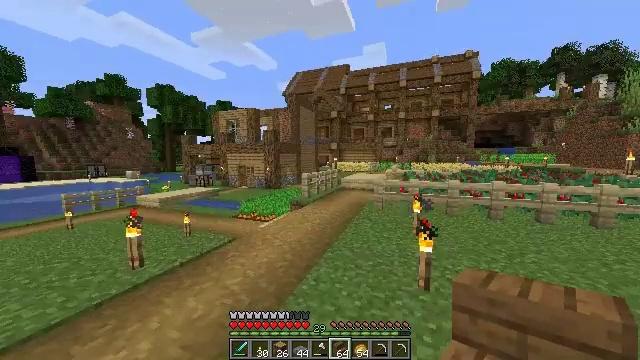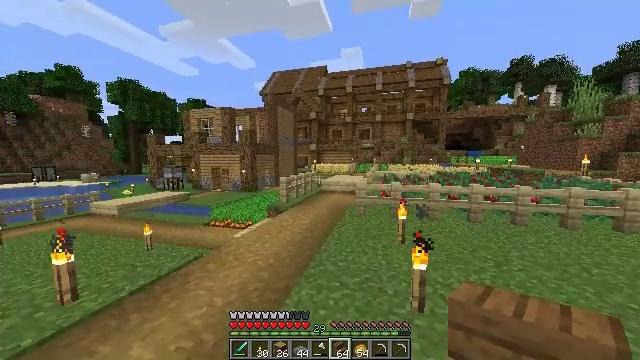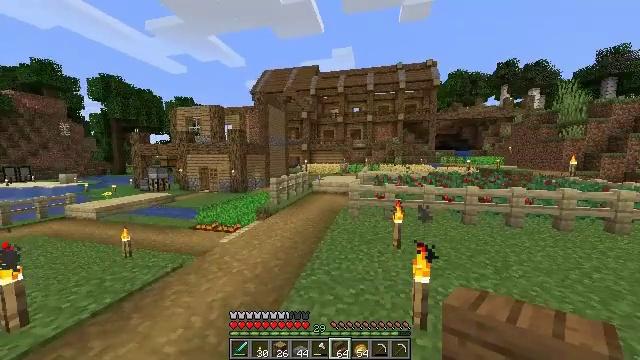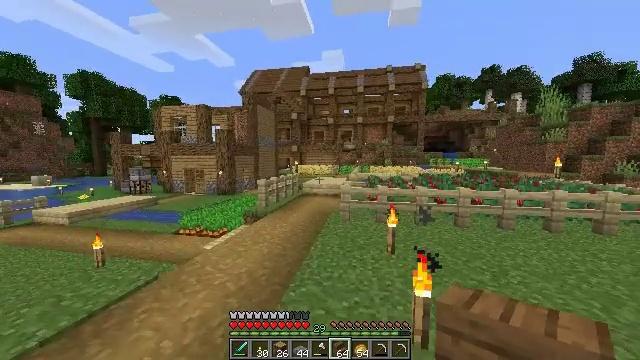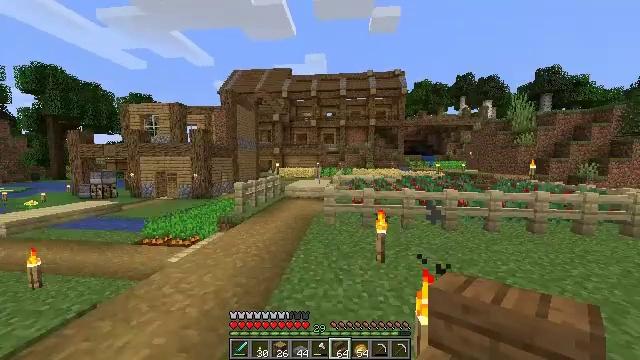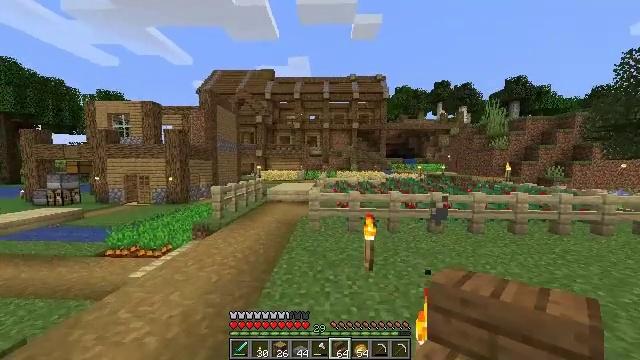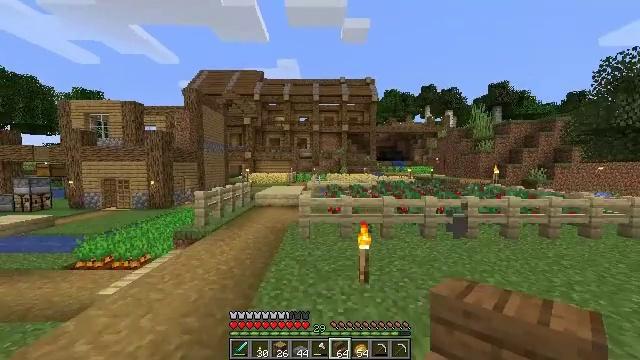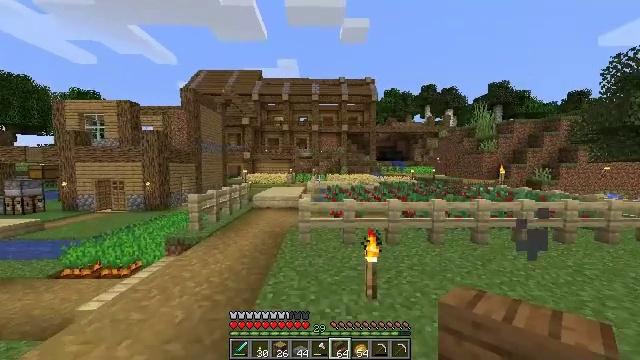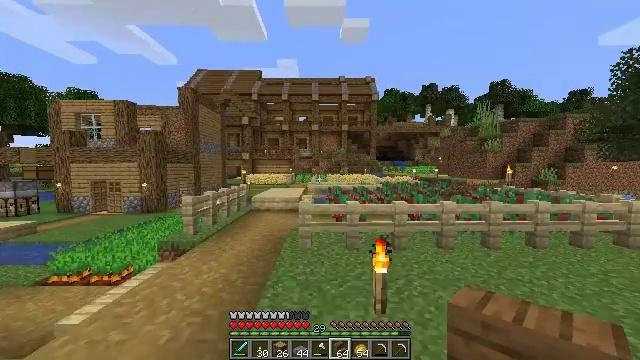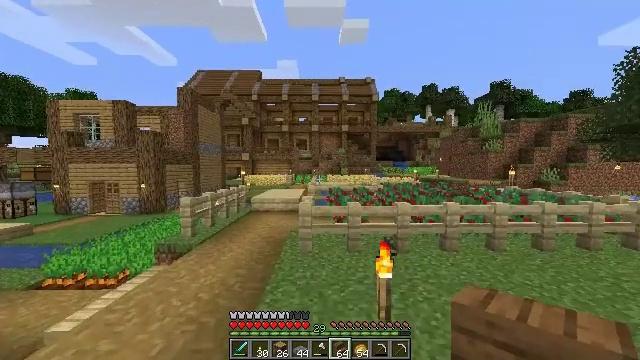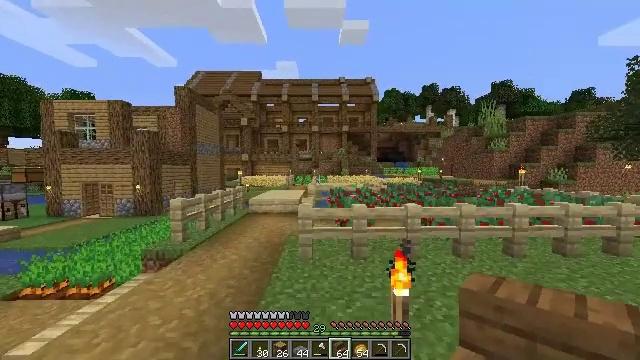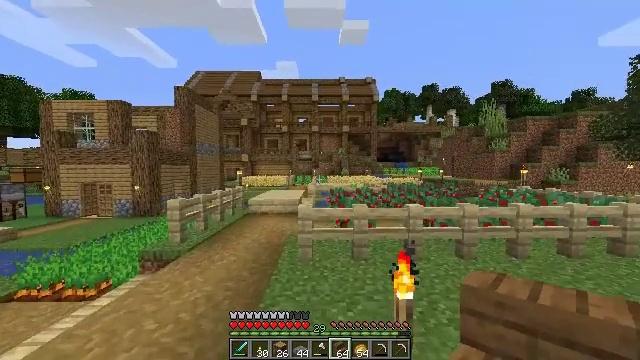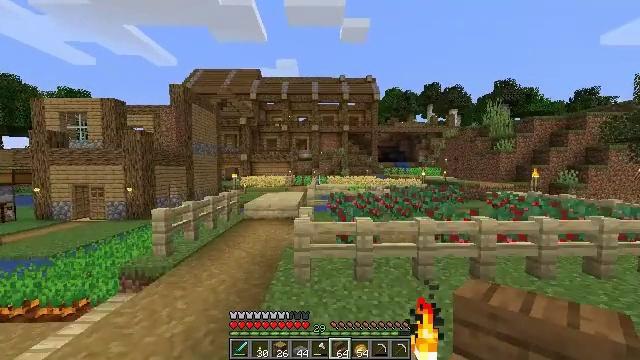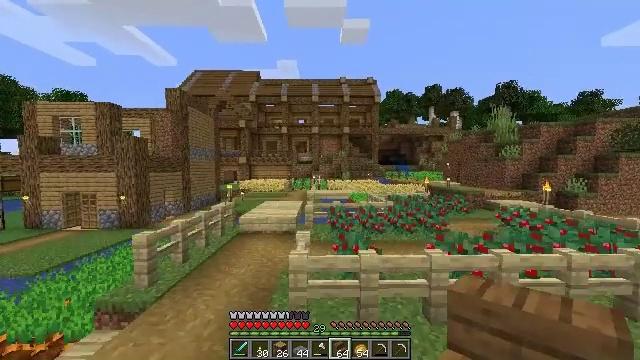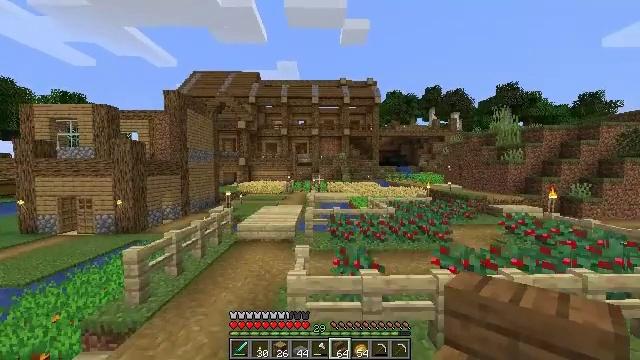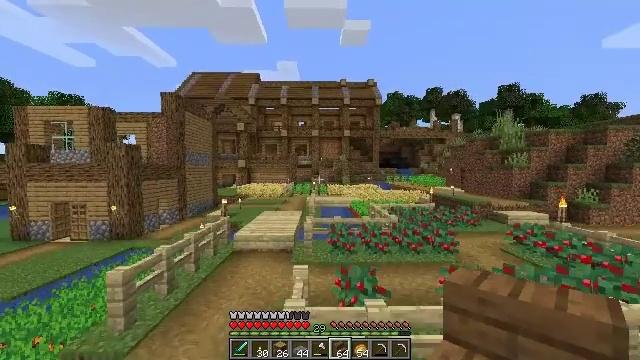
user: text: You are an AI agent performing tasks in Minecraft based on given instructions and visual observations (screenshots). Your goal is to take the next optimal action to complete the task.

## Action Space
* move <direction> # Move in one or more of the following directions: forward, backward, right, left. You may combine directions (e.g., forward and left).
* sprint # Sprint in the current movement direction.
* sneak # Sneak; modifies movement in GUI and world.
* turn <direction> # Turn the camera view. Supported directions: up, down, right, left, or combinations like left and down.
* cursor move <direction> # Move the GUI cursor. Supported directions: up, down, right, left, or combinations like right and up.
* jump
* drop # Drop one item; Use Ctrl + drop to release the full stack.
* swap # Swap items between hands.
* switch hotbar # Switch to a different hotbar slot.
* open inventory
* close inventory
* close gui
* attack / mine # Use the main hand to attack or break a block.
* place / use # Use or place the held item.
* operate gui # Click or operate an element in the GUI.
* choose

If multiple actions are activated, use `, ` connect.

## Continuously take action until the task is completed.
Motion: motion action
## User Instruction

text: Gather birch slab by attacking it.
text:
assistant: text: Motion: move forward, turn right
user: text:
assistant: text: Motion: move forward, turn right
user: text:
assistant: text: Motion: move forward, turn right
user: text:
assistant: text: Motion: move forward, turn right
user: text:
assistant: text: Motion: move forward, turn right
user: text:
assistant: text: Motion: move forward, turn right
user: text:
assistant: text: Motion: move forward
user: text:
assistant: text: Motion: move forward
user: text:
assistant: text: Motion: move forward
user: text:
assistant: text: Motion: move forward
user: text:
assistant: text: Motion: move forward
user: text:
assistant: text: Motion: move forward, jump
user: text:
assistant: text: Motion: move forward, jump
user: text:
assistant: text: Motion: move forward, jump
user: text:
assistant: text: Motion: move forward and move left, jump
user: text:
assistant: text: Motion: move forward and move left, jump
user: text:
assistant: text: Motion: move forward and move left, jump
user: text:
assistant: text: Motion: move forward and move left, jump
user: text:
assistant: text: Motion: move forward and move left, jump
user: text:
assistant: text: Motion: move forward and move left, jump
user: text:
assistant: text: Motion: move forward and move left
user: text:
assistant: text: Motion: move forward and move left
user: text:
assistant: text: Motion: move forward and move left
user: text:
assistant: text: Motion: move forward and move left
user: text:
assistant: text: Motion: move forward and move left
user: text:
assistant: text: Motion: move forward and move left
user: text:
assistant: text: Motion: move forward and move left
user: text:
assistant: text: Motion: move forward
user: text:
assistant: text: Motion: move forward
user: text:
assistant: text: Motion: move forward